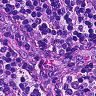
Metastatic tissue present: no